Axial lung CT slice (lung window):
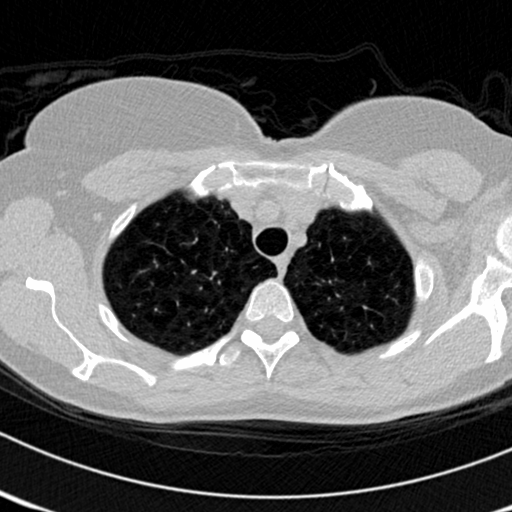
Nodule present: no